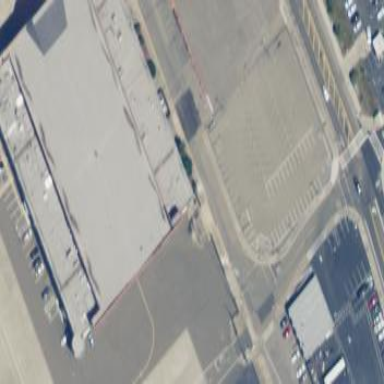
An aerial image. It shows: Building that is hangar at the airport.